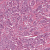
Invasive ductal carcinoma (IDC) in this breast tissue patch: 1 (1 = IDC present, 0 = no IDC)